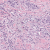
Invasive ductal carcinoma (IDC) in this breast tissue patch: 1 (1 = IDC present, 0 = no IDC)